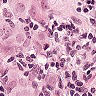
Metastatic tissue present: yes